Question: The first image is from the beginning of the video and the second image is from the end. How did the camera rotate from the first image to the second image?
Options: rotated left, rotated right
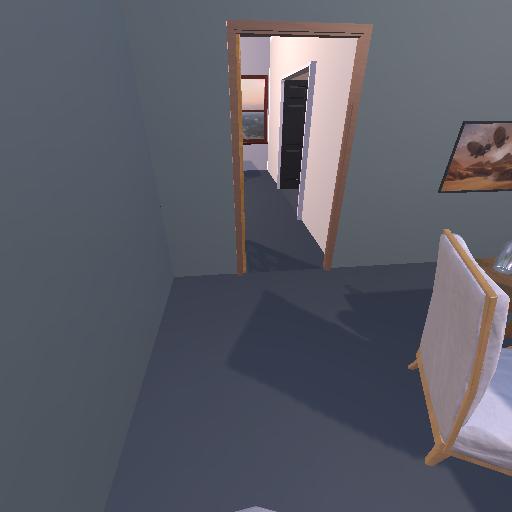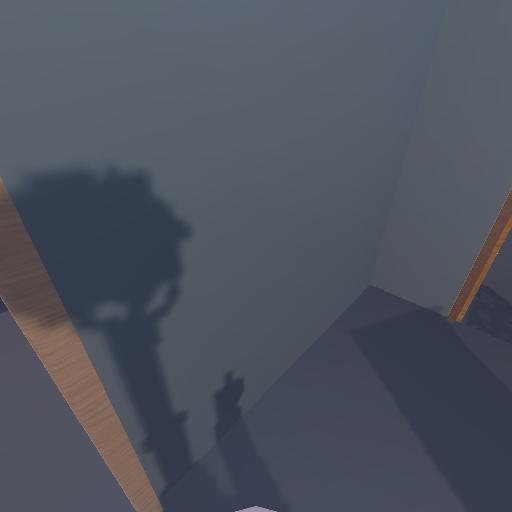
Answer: rotated left